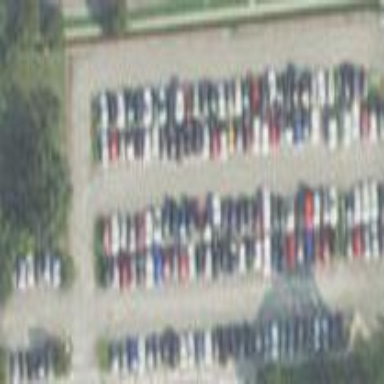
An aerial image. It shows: Parking area with surface.